Question: I need to perform the following function in matlab.

I had tried the following code but somehow my if statement is wrong. I'd like to know how to use the if statement efficiently here. If there is any other method in which i could perform the function please do help. My code is as follows
'''
if (y(i,j) < -0.5, y(i,j) >= -1)
f(i,j) = 0
elseif (y(i,j) < 0, y(i,j) >= -0.5)
f(i,j) = 1
elseif (y(i,j) < 0.75, y(i,j) >= 0)
f(i,j) = 2
elseif (y(i,j) < 1, y(i,j) >= 0.75)
f(i,j) = 3
end
'''
Here y(i,j) is a 1 x 256 matrix. Thanks
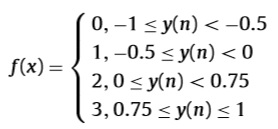
Answer: You need to use the logical AND operator to tie two Boolean expressions together. You are using a comma which is not correct:
'''
if (y(i,j) < -0.5 && y(i,j) >= -1)
f(i,j) = 0
elseif (y(i,j) < 0 && y(i,j) >= -0.5)
f(i,j) = 1
elseif (y(i,j) < 0.75 && y(i,j) >= 0)
f(i,j) = 2
elseif (y(i,j) < 1 && y(i,j) >= 0.75)
f(i,j) = 3
end
'''
However, it looks like you're using this in a 'for' loop and I wouldn't perform the above in a loop. Use logical indexing instead:
'''
f(y < -0.5 & y >= 1) = 0;
f(y < 0 & y >= -0.5) = 1;
f(y < 0.75 & y >= 0) = 2;
f(y < 1 & y >= 0.75) = 3;
'''
This is assuming that 'f' is the same size as 'y'.